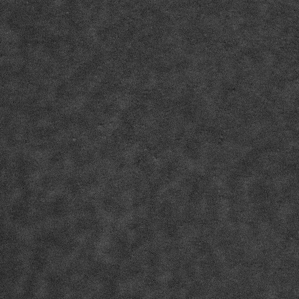
Label: frost